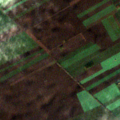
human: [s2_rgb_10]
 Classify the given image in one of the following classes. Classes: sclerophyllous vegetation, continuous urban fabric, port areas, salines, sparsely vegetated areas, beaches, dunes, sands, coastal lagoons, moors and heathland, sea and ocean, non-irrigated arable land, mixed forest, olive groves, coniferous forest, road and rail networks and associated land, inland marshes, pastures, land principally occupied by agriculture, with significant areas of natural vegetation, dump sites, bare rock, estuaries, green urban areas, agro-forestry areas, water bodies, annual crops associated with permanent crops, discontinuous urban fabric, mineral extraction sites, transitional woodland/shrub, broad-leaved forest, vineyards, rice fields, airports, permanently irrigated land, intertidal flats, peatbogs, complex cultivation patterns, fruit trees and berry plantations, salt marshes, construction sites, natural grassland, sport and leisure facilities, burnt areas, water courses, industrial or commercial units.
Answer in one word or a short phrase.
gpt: non-irrigated arable land